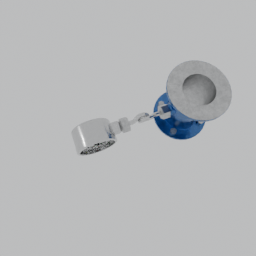
Label: tools